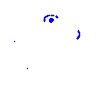
Particle: pion